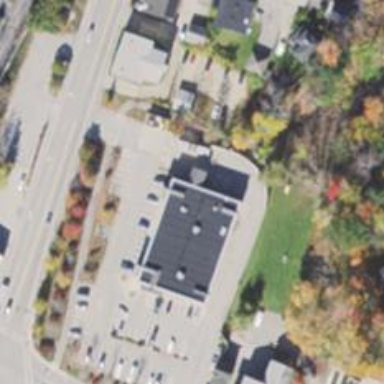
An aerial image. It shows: Pharmacy providing healthcare services.